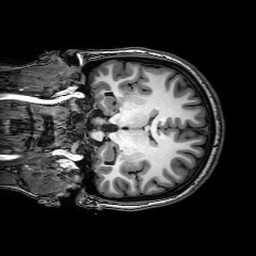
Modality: T1w
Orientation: coronal
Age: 20
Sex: female
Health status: healthy
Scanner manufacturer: philips
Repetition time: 0.008157 s
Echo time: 0.00373 s